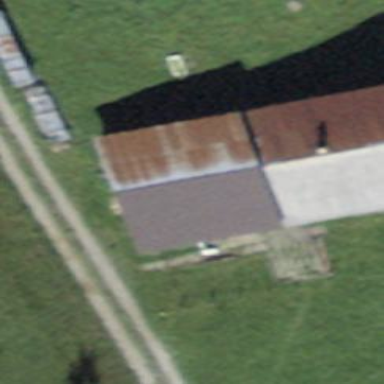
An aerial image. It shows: Barn.